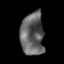
Tissue: lung
Cell type: Others
Senescence score: 0.218
Nuclear area (px): 975
Mean DAPI intensity: 99.806